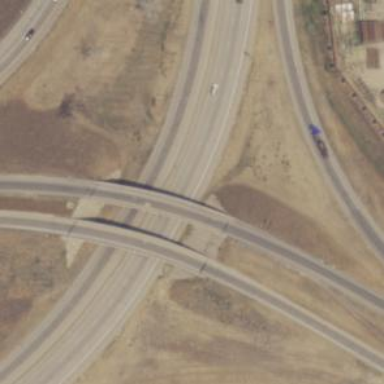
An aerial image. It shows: Asphalt bridge over trunk highway with high traffic. The bridge is grade1 track type and is part of expressway.